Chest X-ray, PA view. Patient: 62 years old, sex M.
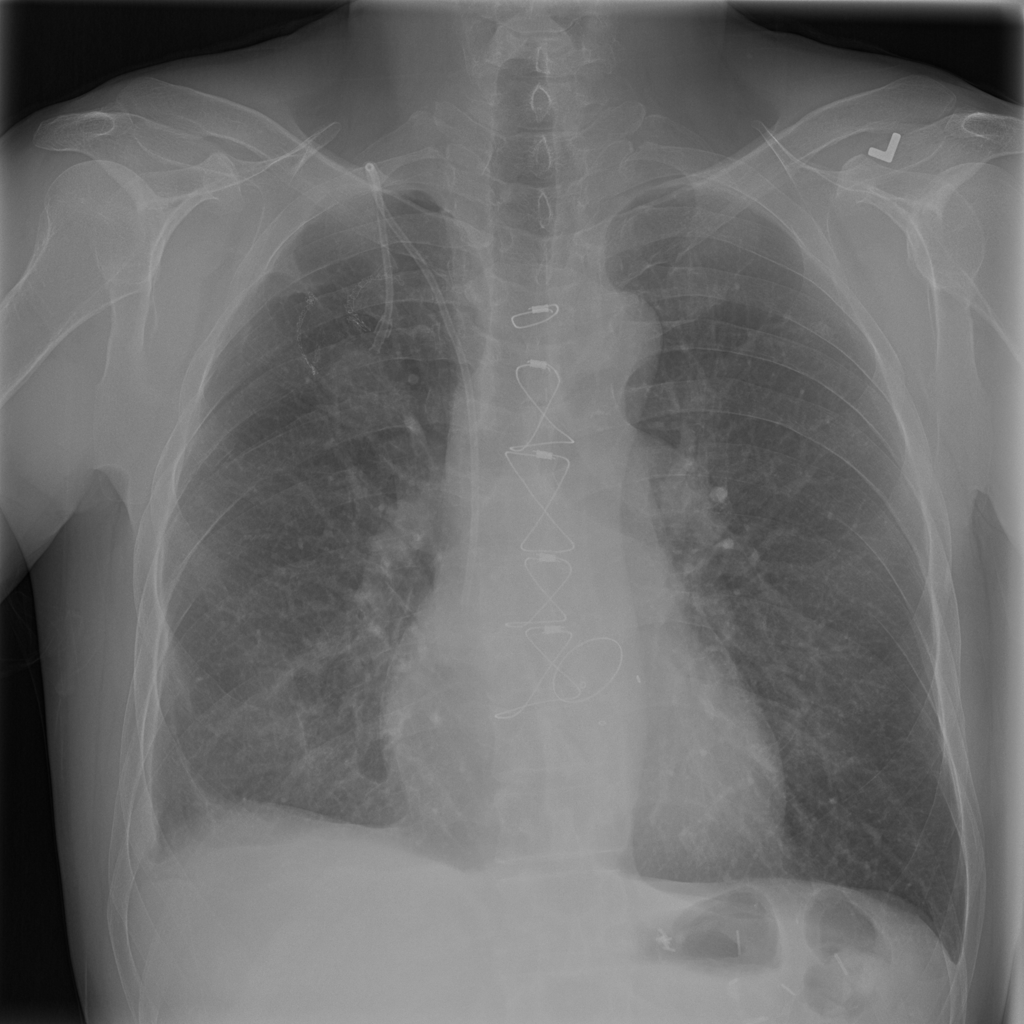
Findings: No Finding